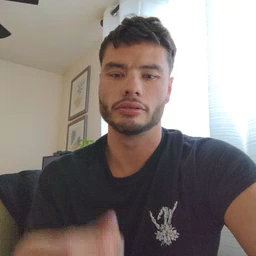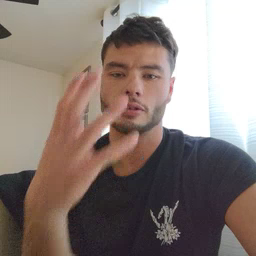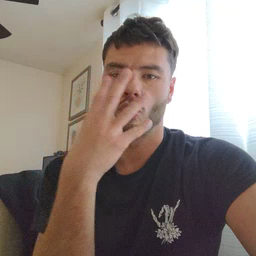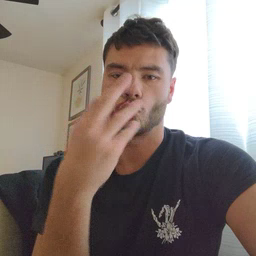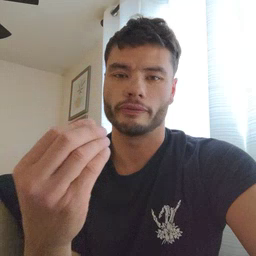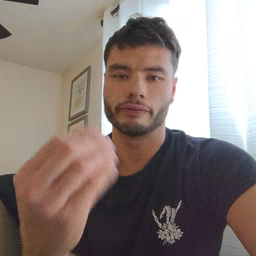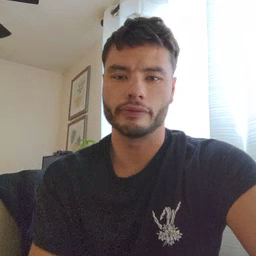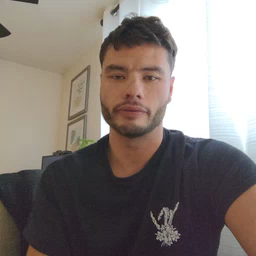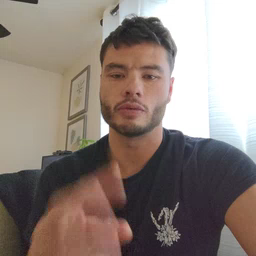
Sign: wolf